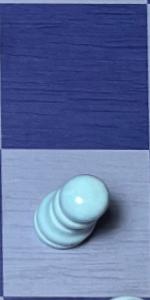
Label: Pawn_White